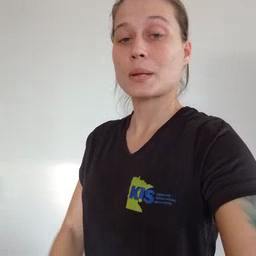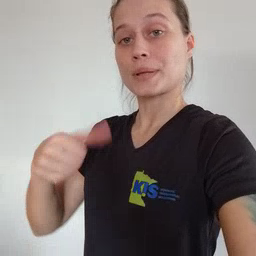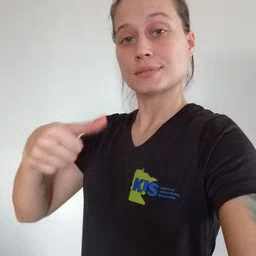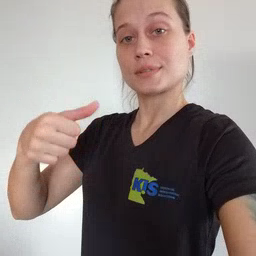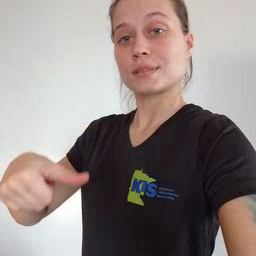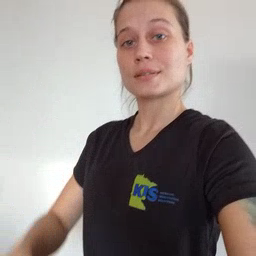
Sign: puzzle